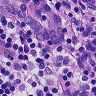
Metastatic tissue present: yes